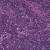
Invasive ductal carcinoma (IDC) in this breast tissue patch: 0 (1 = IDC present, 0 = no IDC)